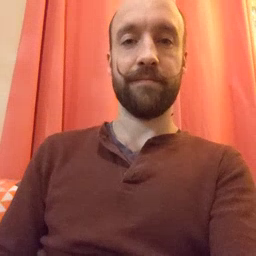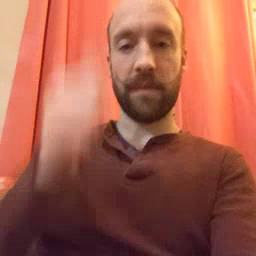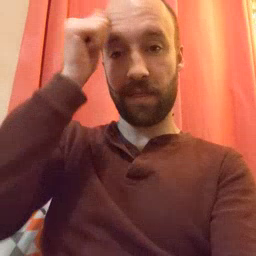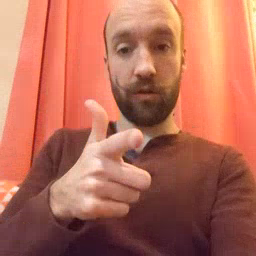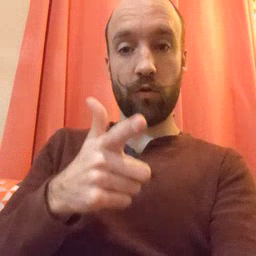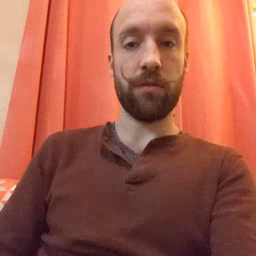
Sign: brother